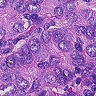
Metastatic tissue present: yes